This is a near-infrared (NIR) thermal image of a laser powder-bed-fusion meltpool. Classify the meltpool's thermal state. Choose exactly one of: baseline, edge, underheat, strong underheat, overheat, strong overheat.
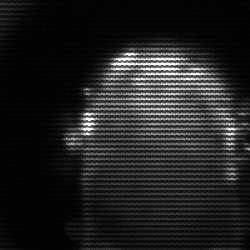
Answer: baseline